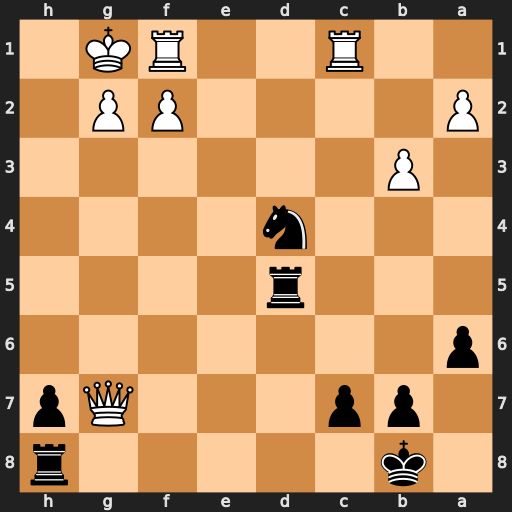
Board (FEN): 1k5r/1pp3Qp/p7/3r4/3n4/1P6/P4PP1/2R2RK1
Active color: b
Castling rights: -
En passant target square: -
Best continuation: Ne2+ Kh1 Rh5#